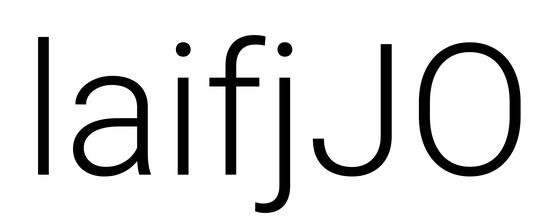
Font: Roboto_Light